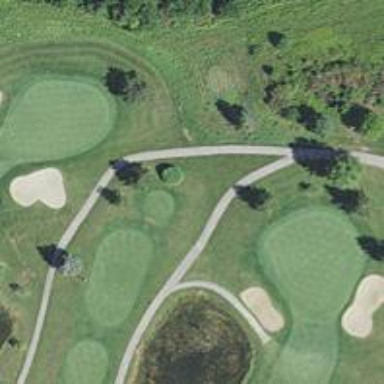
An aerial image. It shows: Path for both road and golf.